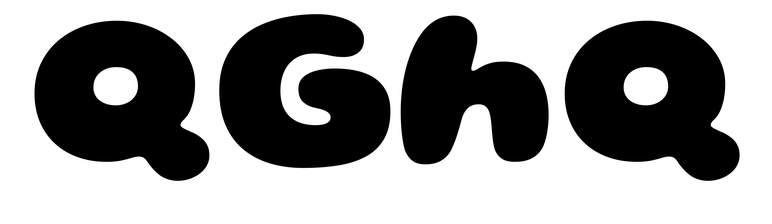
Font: Gluten_ExtraBold